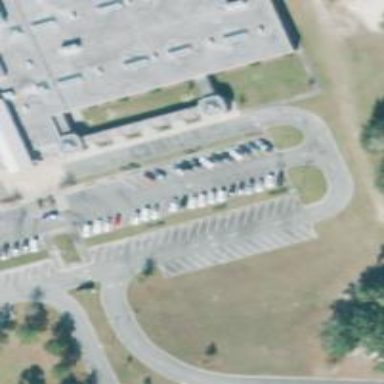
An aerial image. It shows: Parking space.